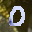
Label: 0